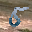
Label: 5